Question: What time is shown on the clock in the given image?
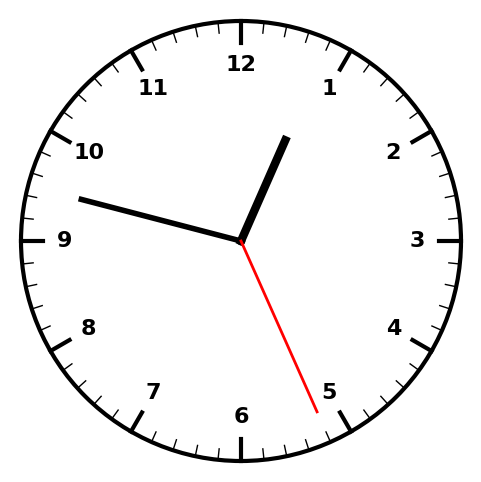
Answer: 12:47:26